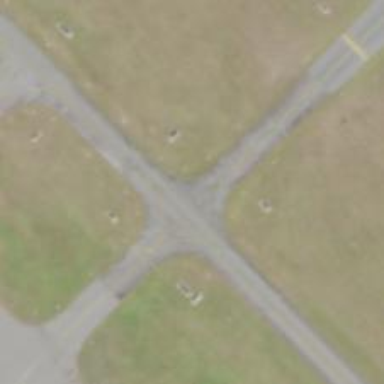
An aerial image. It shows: View of taxiway at the airport.